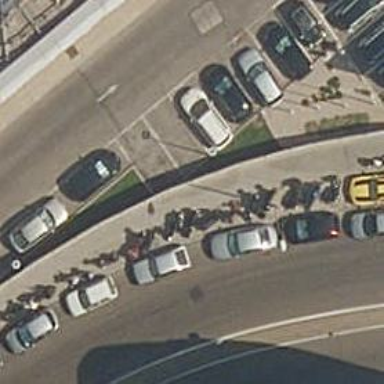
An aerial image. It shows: Motorcycle parking area.